Question: I'm working on a menu bar. I have the red bar as a backgorund and the list items are the menu points and the lines between them.
Everything goes fine without the lines, but when I put them in, they ruin the whole menu because they are too low and the text goes down and I can't get it back to their position and neither the lines.

Some of the code:
HTML
'''
<nav id="menu">
<ul>
<li><a id="menu1" href="#">Corturi Alutent</a></li>
<img class="elvalaszto" src="./kepek/menu_elvalaszto.png"/>
<li><a id="menu2" href="#">Schema Bloc</a></li>
<img class="elvalaszto" src="./kepek/menu_elvalaszto.png"/>
<li><a id="menu3" href="#">Galerie Foto</a></li>
<img class="elvalaszto" src="./kepek/menu_elvalaszto.png"/>
<li><a id="menu4" href="#">Accesorii Alutent</a></li>
<img class="elvalaszto" src="./kepek/menu_elvalaszto.png"/>
<li><a id="menu5" href="#">Oferte Speciale</a></li>
</ul>
</nav>
'''
CSS
'''
#menu{
padding:13px 5px 13px 5px;
background-image:url("./kepek/menu.png");
}
#menu1{
color:#fff;
margin:0 40px 0 10px;
line-height:20px;
}
#menu2,#menu3,#menu4,#menu5{
color:#fff;
margin:0 40px 0 35px;
padding-bottom:10px;
}
'''
How can I move both of them upper, to the center of the bar?
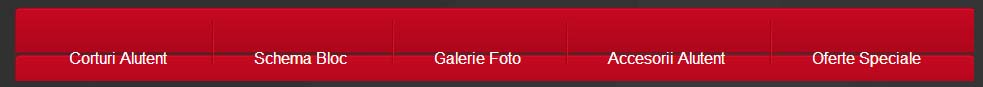
Answer: # Method 1
Right now, you are using 'img's to show your borders. This can work, and I'll show you how here, but I really recommend you go with using CSS 'border's instead, as I'll show below in part 2.
<URL>
HTML:
'''
<nav id="menu">
<ul>
<img src="http://i.stack.imgur.com/z45Gy.png">
<li><a id="menu1" href="#">Corturi Alutent</a></li>
<img src="http://i.stack.imgur.com/z45Gy.png">
<li><a id="menu2" href="#">Schema Bloc</a></li>
<img src="http://i.stack.imgur.com/z45Gy.png">
<li><a id="menu3" href="#">Galerie Foto</a></li>
<img src="http://i.stack.imgur.com/z45Gy.png">
</ul>
</nav>
'''
CSS:
'''
#menu {
background-image:url("./kepek/menu.png"); //YOUR BACKGROUND THAT I DON'T HAVE
background-color:red; // TEMP COLOR TO REPLACE THE BACKGROUND IN THE FIDDLE. REMOVE THIS LINE.
height:60px; //IF YOU FLOAT ITEMS, YOU NEED TO SPECIFY A HEIGHT
}
#menu ul {
list-style:none;
height:100%;
}
#menu ul li {
float:left;
margin-top:10px;
}
#menu ul img {
float:left;
margin-top:10px;
}
#menu ul li a {
color:white;
text-decoration:none;
padding:10px;
display:block;
}
'''
---
# Method 2
The better method is to use 'border's on the left and right. Here are some advantages over using inline 'img's"
- -
The way we do this is add a 'border-left' to each 'a', and make it light. Then a 'border-right' and make it dark.
<URL>
HTML:
'''
<nav id="menu">
<ul>
<li><a id="menu1" href="#">Corturi Alutent</a></li>
<li><a id="menu2" href="#">Schema Bloc</a></li>
<li><a id="menu3" href="#">Galerie Foto</a></li>
</ul>
</nav>
'''
CSS:
'''
#menu {
background-image:url("./kepek/menu.png");
background-color:red;
height:60px;
}
#menu ul {
list-style:none;
height:100%;
}
#menu ul li {
float:left;
margin-top:10px;
}
#menu ul li a {
color:white;
text-decoration:none;
padding:10px;
display:block;
border-left:solid 1px rgba(255,255,255,0.3);
border-right:solid 1px rgba(0,0,0,0.3);
}
'''
The above will get you borders in between looking perfect, but on the outside, you'd be missing the very outer ones. We can fix this by using child selectors:
'''
#menu ul li:first-child {
border-left:solid 1px rgba(0,0,0,0.3);
}
#menu ul li:last-child {
border-right:solid 1px rgba(255,255,255,0.3);
}
'''
This method fits best practices better, and it'll be easier for you to maintain in the long run. However, the great thing about the web is flexibility, so really you can choose either.